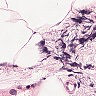
Metastatic tissue present: no